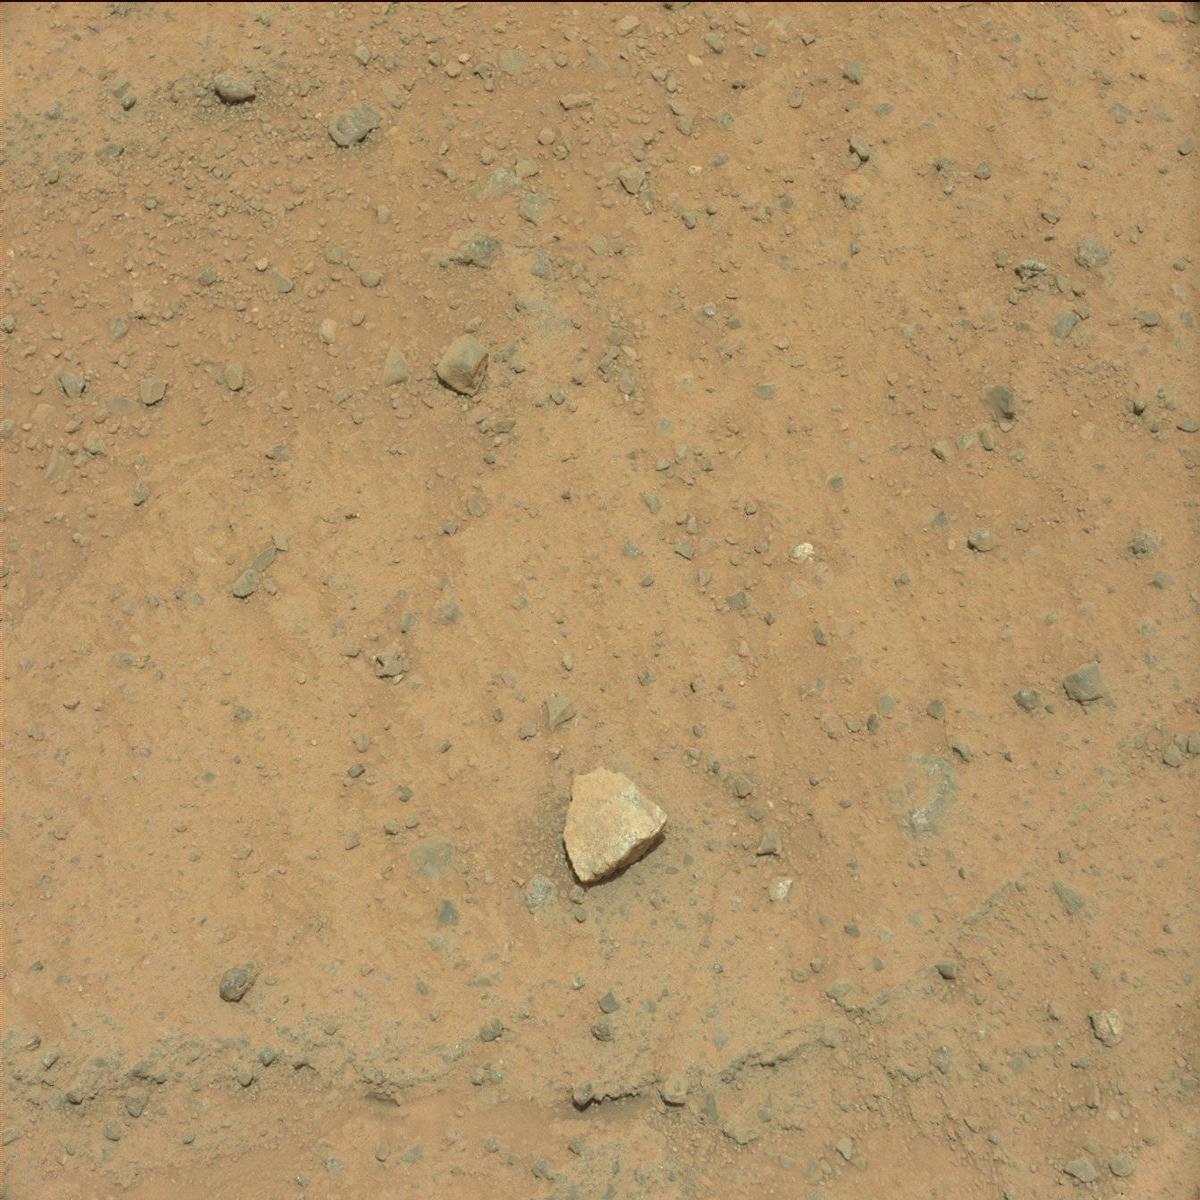
Terrain classes present: Bedrock, Rock, Sand / Soil